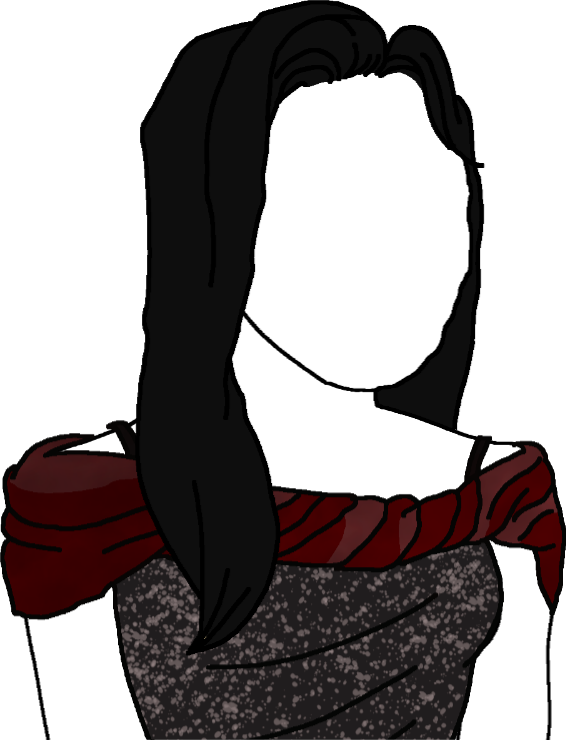
Label: 5_Trad_Wife